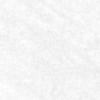
Label: change